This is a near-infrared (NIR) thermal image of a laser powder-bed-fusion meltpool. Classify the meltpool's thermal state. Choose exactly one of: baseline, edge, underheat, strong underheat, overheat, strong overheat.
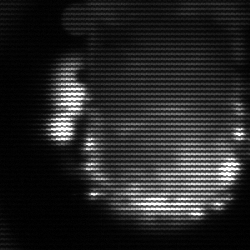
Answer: baseline